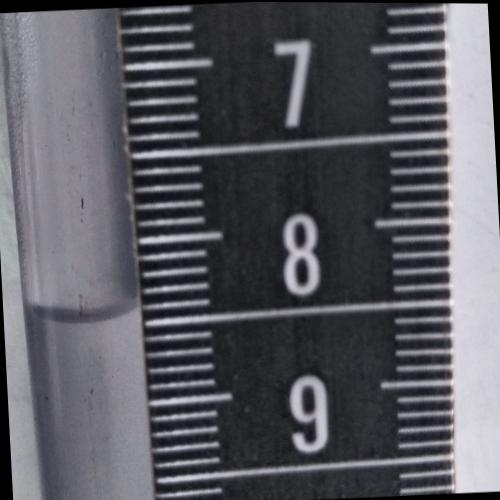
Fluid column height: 8.4 cm